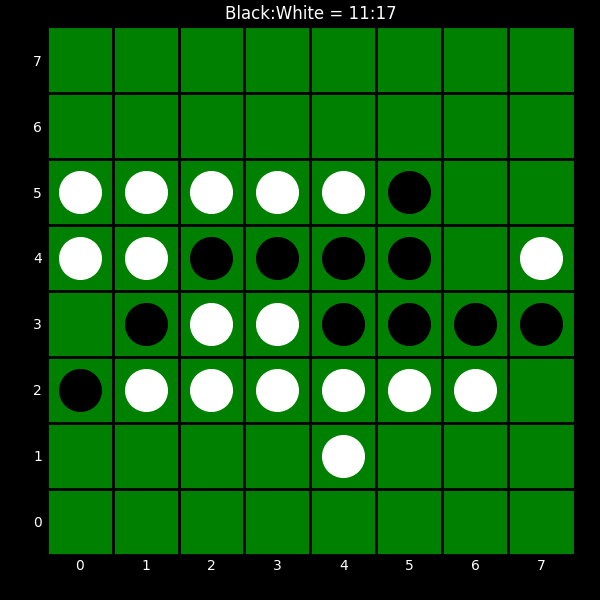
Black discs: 11
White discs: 17